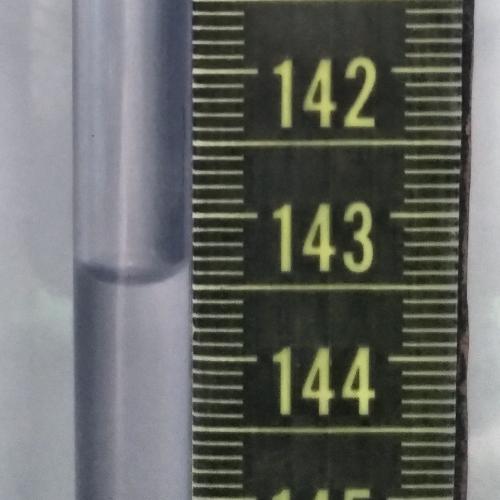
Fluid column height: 143.4 cm